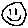
Label: smiley face